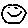
Label: smiley face